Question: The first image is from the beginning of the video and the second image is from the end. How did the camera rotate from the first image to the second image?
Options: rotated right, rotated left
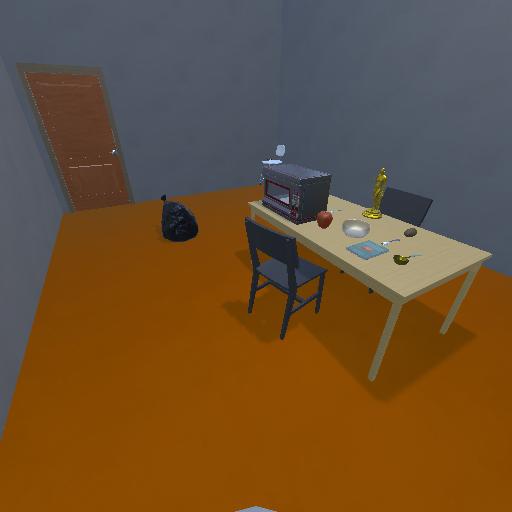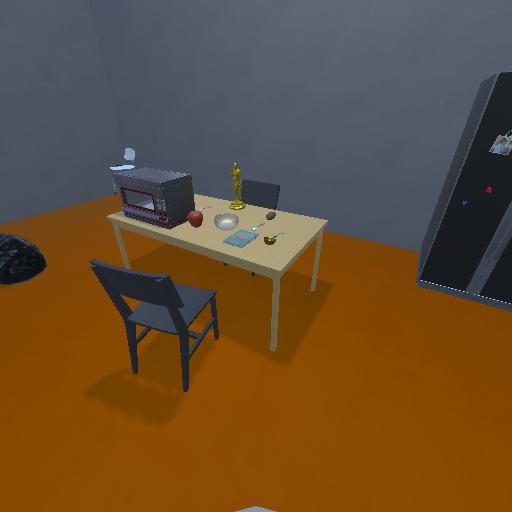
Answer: rotated right